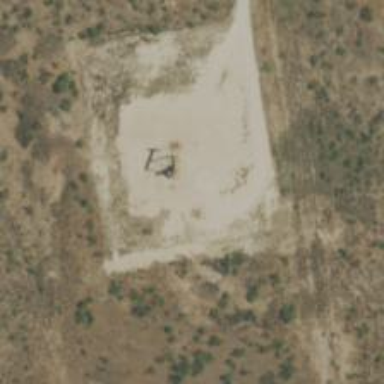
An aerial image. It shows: Petroleum well.